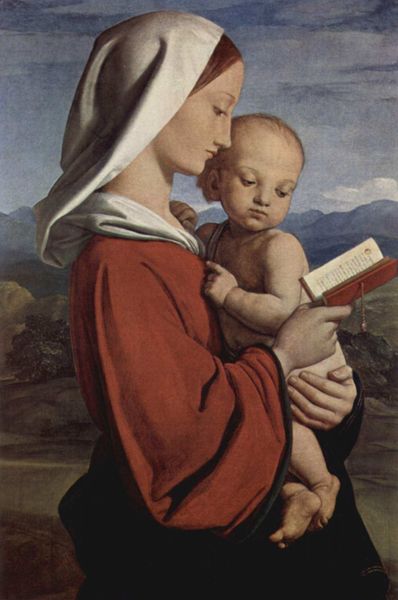
Titel: Madonna
Künstler: William Dyce
Standort: London
Institution: Collection  Elisabeth II. von England
Schlagwörter: baum, berg, blau, gemälde, hand, himmel, kopf, nackt, umhang, weiß, wolken, bäume, grün, landschaft, abend, braun, frau, grau, haar, hell, hintergrund, nase, profil, schwarz, strasse, ölbild, blick, rot, schal, schleier, tuch, weg, rock, alt, arm, bibel, bluse, falten, gesicht, halten, tragen, ärmel, hände, portrait, porträt, erde, horizont, hügel, gewand, haare, kind, mutter, augenbrauen, scheitel, beine, hellblau, füße, schrift, berge, gebirge, baby, stille, romantik, kopftuch, lesen, glatt, nazarener, wimpern, buch, nonne, gebet, kleinkind, lesezeichen, büchlein, christus, jesus, naturalistisch, lesend, maria, madonna, lesende, vorlesen, säugling, jesuskind, madonna mit kind, bellini, overbeck, cristus, hintergrunf, muttergottes, jesusu, frau mit kind, kopfschleier, liest, beione, gotteskind, lesus, ria, in, buaum, häönde